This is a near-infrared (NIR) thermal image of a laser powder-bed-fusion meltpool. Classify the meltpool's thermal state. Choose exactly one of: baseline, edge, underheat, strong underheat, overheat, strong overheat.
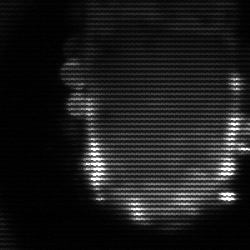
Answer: baseline